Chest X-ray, AP view. Patient: 32 years old, sex M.
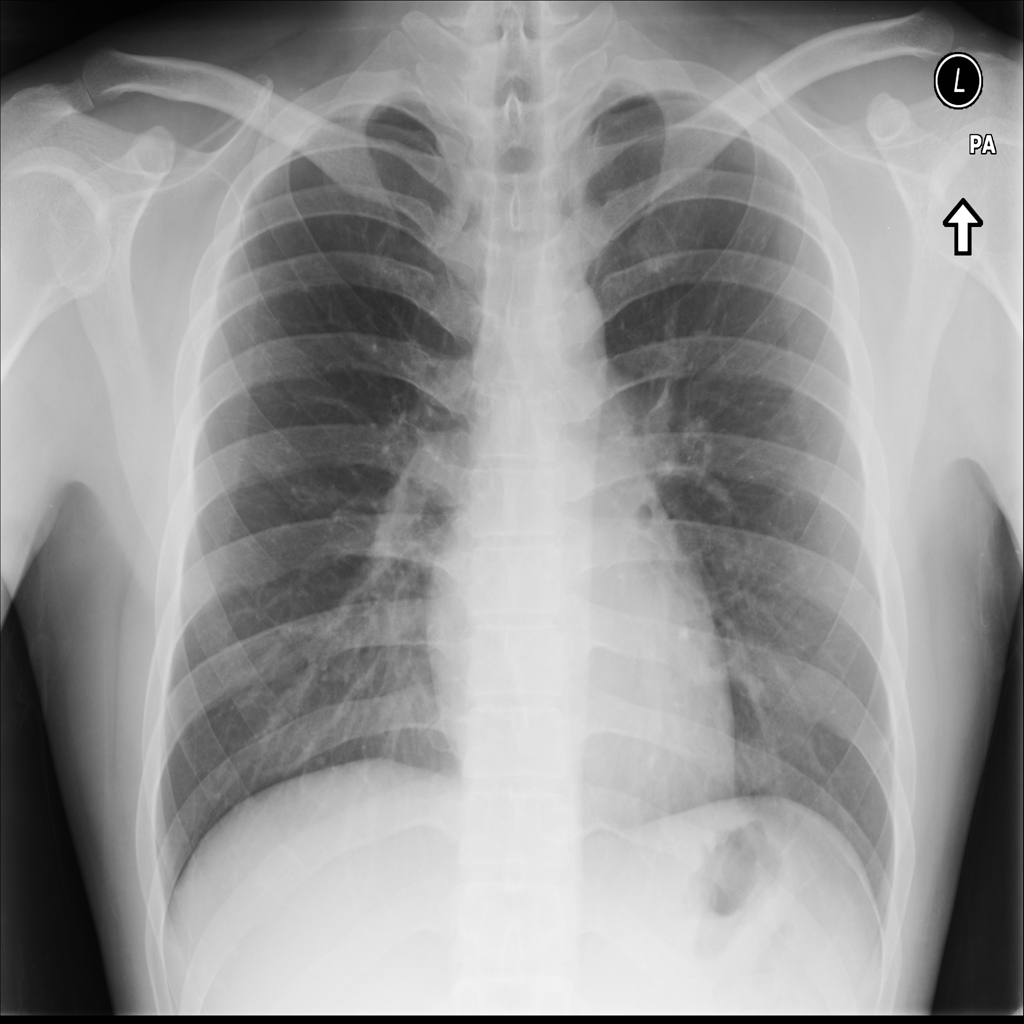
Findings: No Finding